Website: bh-photo
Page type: address-validator
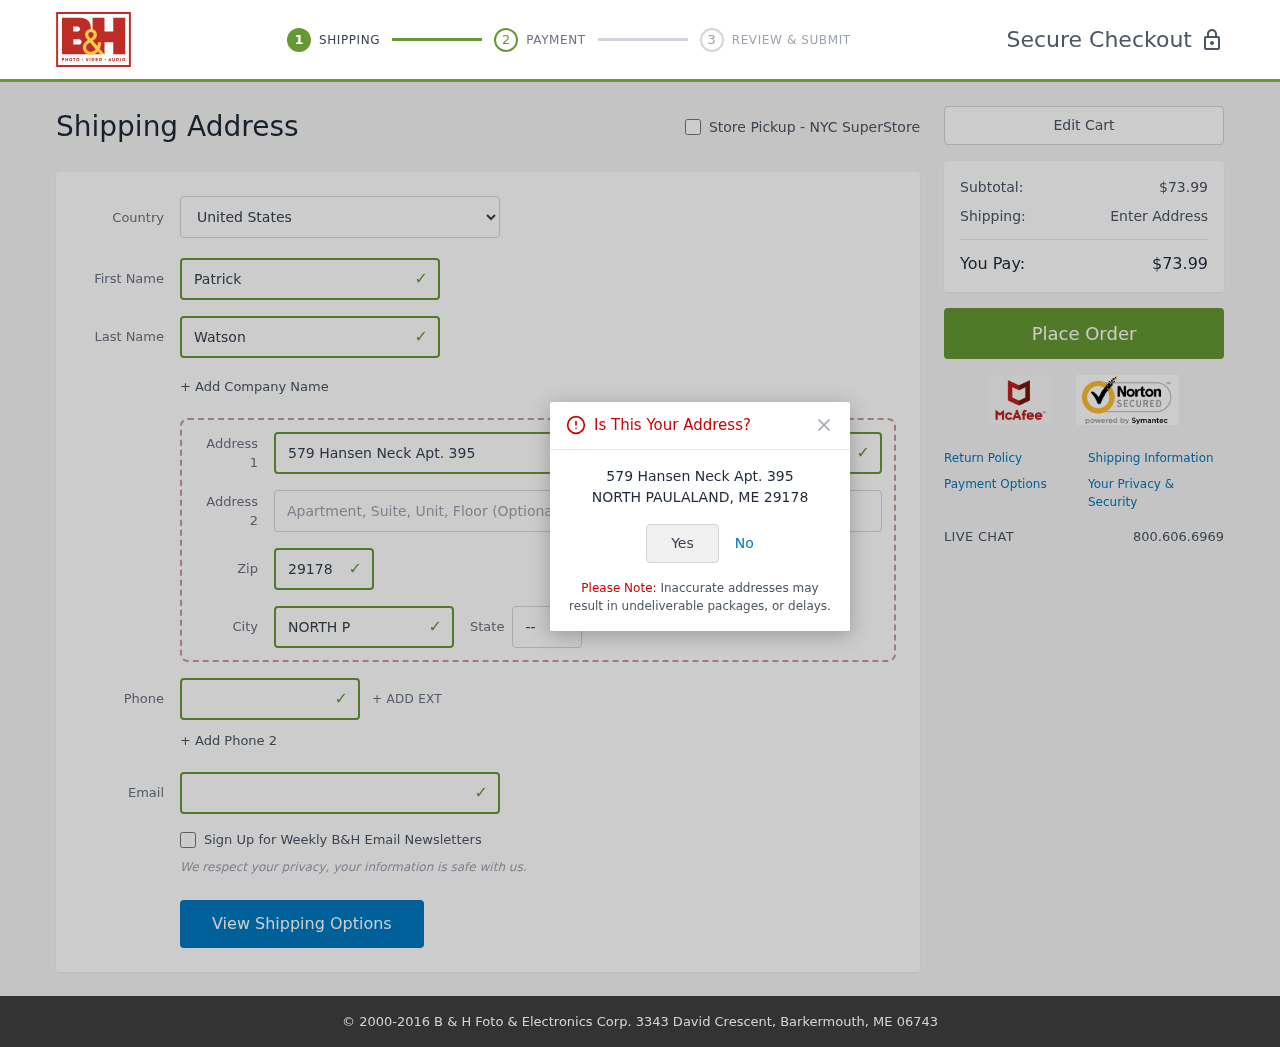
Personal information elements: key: PII_CITY
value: North Paulaland
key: PII_COUNTRY
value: United States
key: PII_EMAIL
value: patrick_watson@gmail.com
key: PII_FIRSTNAME
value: Patrick
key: PII_LASTNAME
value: Watson
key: PII_PHONE
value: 9668981912
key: PII_POSTCODE
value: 29178
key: PII_STATE_ABBR
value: ME
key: PII_STREET
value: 579 Hansen Neck Apt. 395
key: PII_CITY_CONFIRM
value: NORTH PAULALAND
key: PII_POSTCODE_FULL
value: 29178
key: PII_POSTCODE_NUMERIC
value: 29178
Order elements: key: ORDER_SUBTOTAL
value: $73.99
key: ORDER_TOTAL
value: $73.99